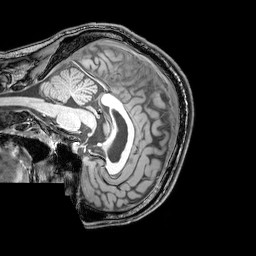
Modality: T1w
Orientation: sagittal
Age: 26
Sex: male
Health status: healthy
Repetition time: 0.081 s
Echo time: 0.037 s